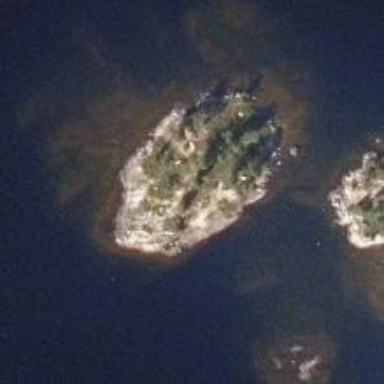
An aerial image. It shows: Islet.